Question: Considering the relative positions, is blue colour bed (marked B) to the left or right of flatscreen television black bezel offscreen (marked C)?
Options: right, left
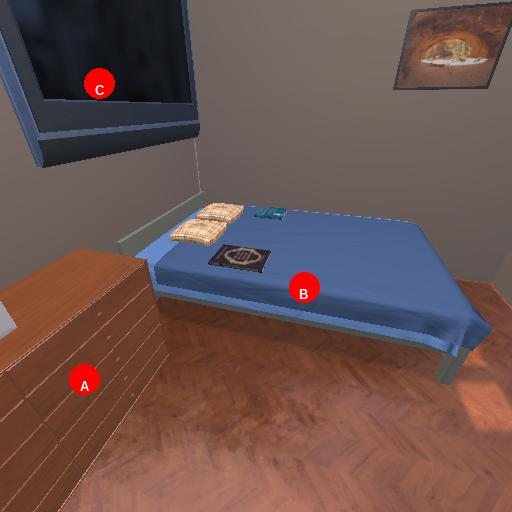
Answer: right